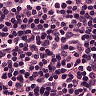
Metastatic tissue present: no